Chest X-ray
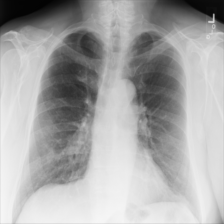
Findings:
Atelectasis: negative
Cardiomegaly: negative
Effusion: negative
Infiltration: negative
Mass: negative
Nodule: negative
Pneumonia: negative
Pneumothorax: negative
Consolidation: negative
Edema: negative
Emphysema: negative
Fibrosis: negative
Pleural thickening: negative
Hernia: negative